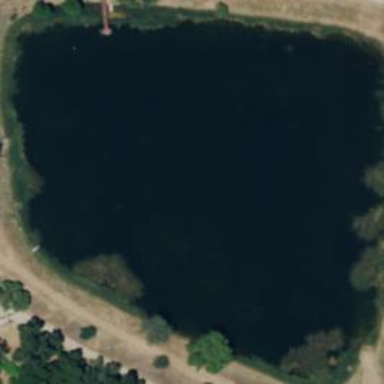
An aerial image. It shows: Peaceful pond surrounded by nature.